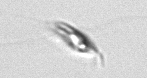
Label: Chrysochromulina_lanceolata